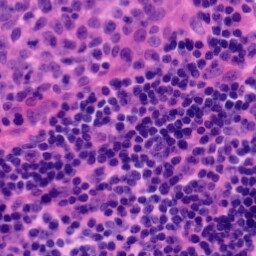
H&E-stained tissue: Tonsil